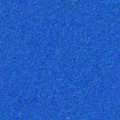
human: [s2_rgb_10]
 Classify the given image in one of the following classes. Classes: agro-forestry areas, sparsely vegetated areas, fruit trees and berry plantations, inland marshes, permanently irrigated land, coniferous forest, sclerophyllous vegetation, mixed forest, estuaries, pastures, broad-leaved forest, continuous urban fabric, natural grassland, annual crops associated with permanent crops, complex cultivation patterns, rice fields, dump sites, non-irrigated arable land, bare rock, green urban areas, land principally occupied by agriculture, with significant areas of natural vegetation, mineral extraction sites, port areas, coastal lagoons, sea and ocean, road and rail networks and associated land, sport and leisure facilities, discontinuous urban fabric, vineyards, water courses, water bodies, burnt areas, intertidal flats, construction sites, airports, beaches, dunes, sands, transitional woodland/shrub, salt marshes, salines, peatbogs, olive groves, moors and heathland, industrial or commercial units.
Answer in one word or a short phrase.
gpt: sea and ocean